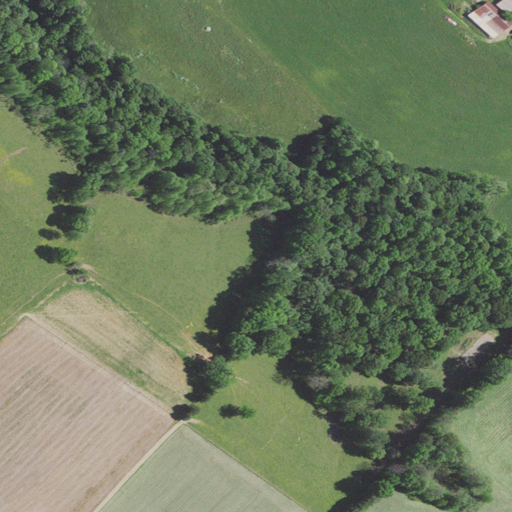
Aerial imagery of ridge(s) in Kentucky named Possum Trot Ridge containing pasture, deciduous forest, cultivated crops, mixed forest, open development, and medium intensity development